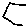
Label: hexagon